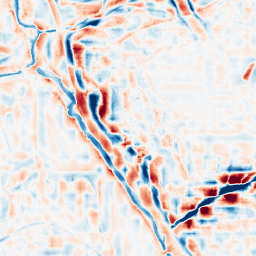
Category: wavelet
Decomposition family: wavelet_reverse_biorthogonal
Decomposition parameters: wavelet: rbio4.4
level: 4
Upsampling method: quadratic
Upsampling parameters: scale: 4
Upsampling scale: 4